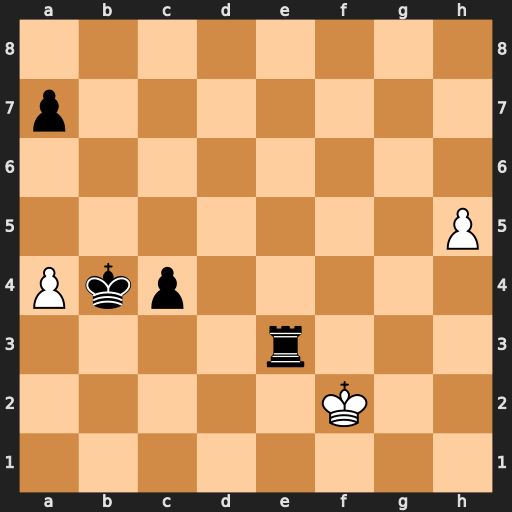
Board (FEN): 8/p7/8/7P/Pkp5/4r3/5K2/8
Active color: w
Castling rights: -
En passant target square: -
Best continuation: Kxe3 c3 h6 c2 Kd2 c1=Q+ Kxc1